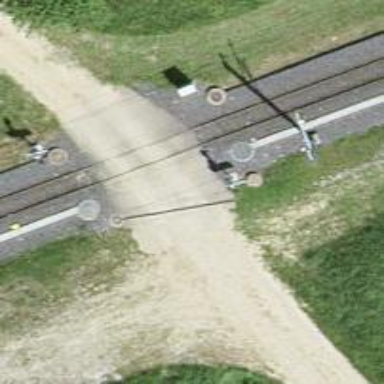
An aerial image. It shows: Track with grade 2 tracktype.